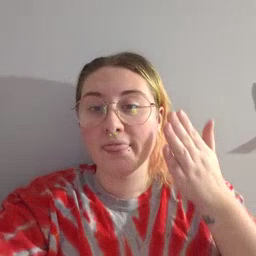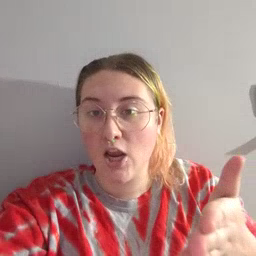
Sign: there